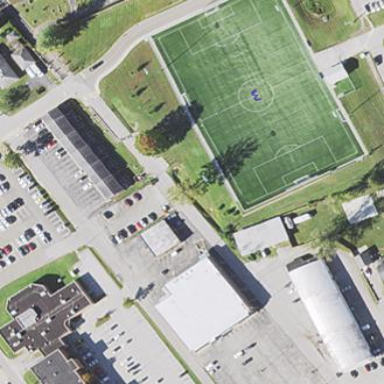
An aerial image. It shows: Soccer pitch for leisureland activities.